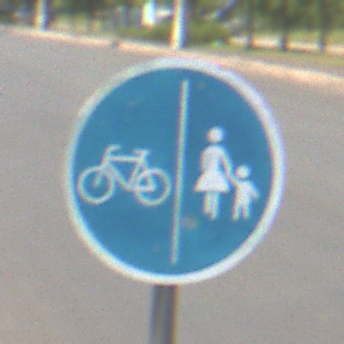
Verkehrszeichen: GetrennterRadUndGehwegRadwegLinks
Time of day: Midday
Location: Outdoor (Urban)
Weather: Clear
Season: NotSpecified
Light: Natural